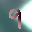
Label: 9